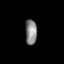
Tissue: prostate
Cell type: T cells
Senescence score: 0.3483
Nuclear area (px): 291
Mean DAPI intensity: 134.275